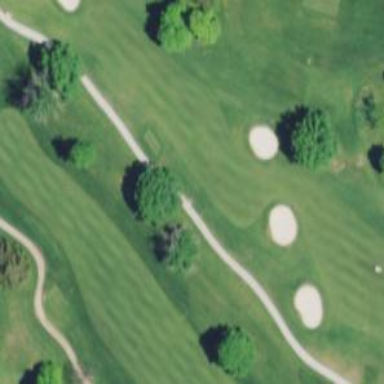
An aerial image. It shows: View of golf hole.